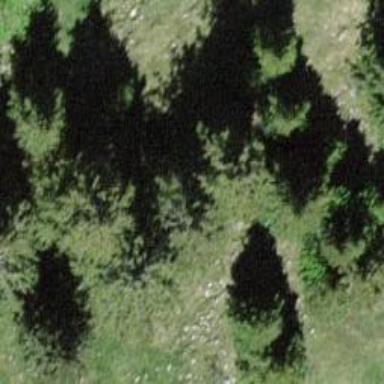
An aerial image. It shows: Needle-leaved tree in nature.